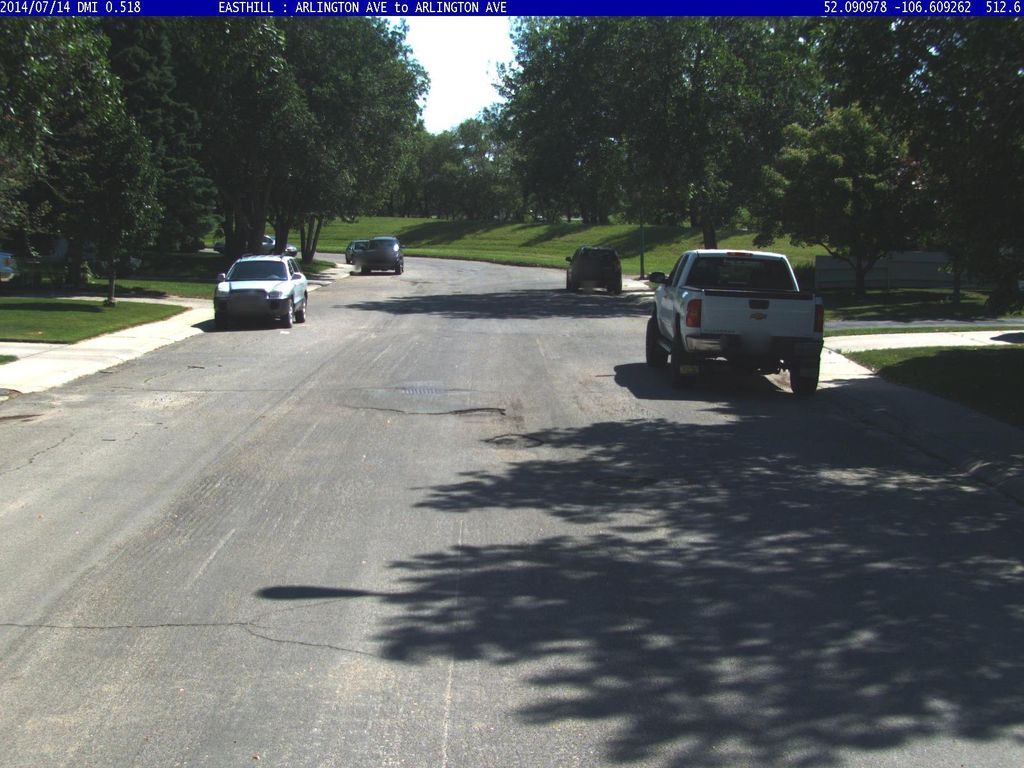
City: saskatoon